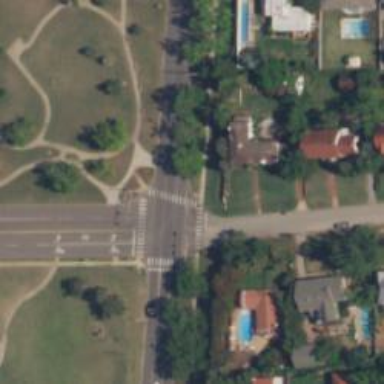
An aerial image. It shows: Pedestrian crossing with zebra markings on the footway.